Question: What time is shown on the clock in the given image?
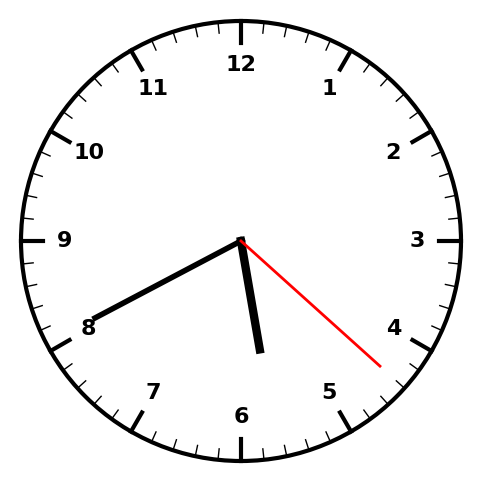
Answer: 05:40:22